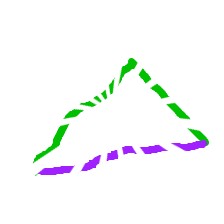
Shape: triangle